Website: apple
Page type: account-selection
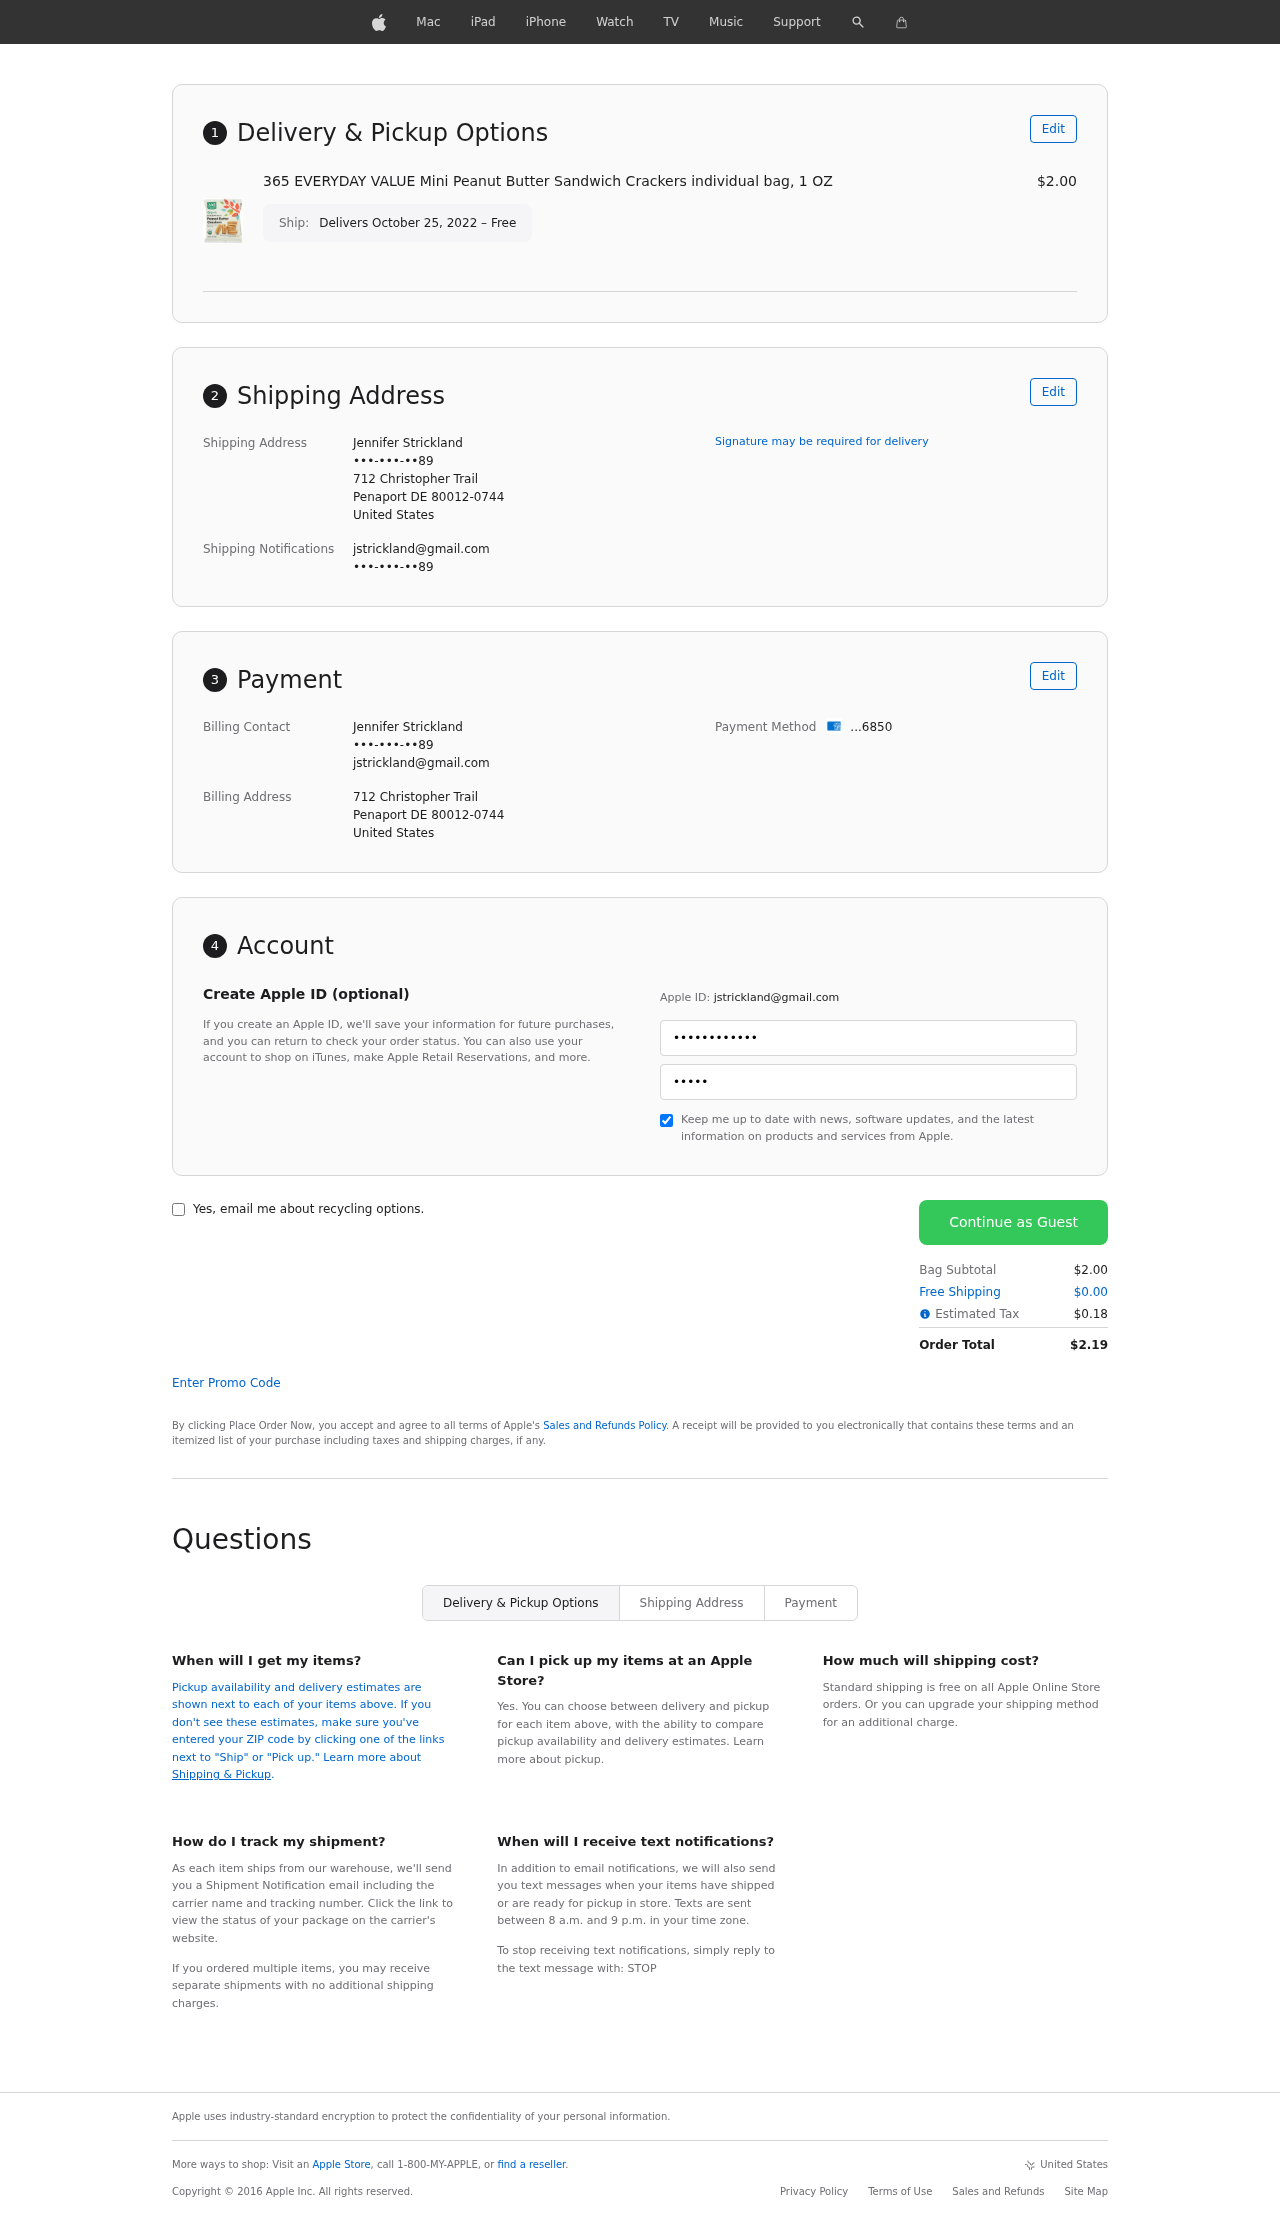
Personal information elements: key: PII_CARD_LAST4
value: ...6850
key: PII_CITY
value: Penaport
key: PII_COUNTRY
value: United States
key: PII_EMAIL
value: jstrickland@gmail.com
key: PII_FULLNAME
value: Jennifer Strickland
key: PII_PHONE
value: •••-•••-••89
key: PII_POSTCODE_FULL
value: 80012-0744
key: PII_POSTCODE_FULL
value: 80012
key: PII_STATE_ABBR
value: DE
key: PII_STREET
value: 712 Christopher Trail
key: PII_PHONE2
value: •••-•••-••89
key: PII_FIRSTNAME
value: Jennifer
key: PII_LASTNAME
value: Strickland
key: PII_FULLNAME2
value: Jennifer Strickland
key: PII_FULLNAME3
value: Jennifer Strickland
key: PII_FIRSTNAME2
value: Jennifer
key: PII_FIRSTNAME3
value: Jennifer
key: PII_LASTNAME2
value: Strickland
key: PII_LASTNAME3
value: Strickland
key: PII_FIRSTNAME_DERIVED
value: Jennifer
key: PII_LASTNAME_DERIVED
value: Strickland
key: PII_FULLNAME_DERIVED
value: Jennifer Strickland
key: PII_NAME_FULL_DERIVED
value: Jennifer Strickland
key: PII_PHONE3
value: •••-•••-••89
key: PII_EMAIL2
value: jstrickland@gmail.com
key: PII_EMAIL3
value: jstrickland@gmail.com
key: PII_POSTCODE
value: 80012
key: PII_POSTCODE_EXT
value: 0744
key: PII_POSTCODE_NUMERIC
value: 80012
Product elements: key: PRODUCT1_NAME
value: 365 EVERYDAY VALUE Mini Peanut Butter Sandwich Crackers individual bag, 1 OZ
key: PRODUCT1_PRICE
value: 2
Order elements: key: ORDER_DELIVERY_DATE
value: Delivers October 25, 2022 – Free
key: ORDER_SUBTOTAL
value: $2.00
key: ORDER_SHIPPING_COST
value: $0.00
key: ORDER_TAX
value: $0.18
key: ORDER_TOTAL
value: $2.19